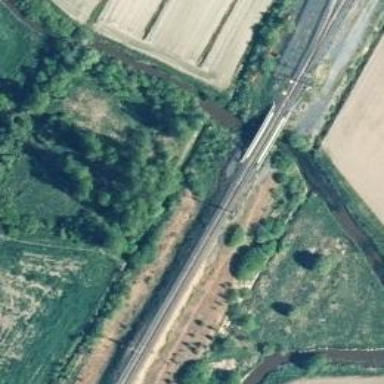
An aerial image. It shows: Bridge over railway with continuous electrified contact line.